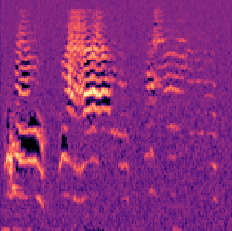
Sound class: Baby cry